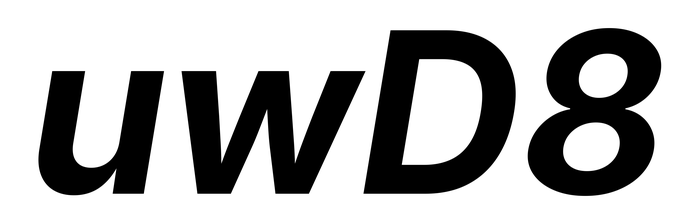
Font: Inter-Italic_Bold_Italic